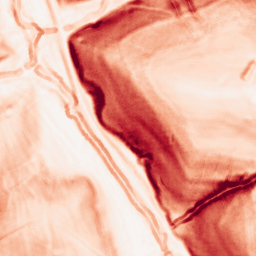
Category: morphological
Decomposition family: morphological_gradient
Decomposition parameters: size: 3
shape: disk
Upsampling method: sinc_hamming
Upsampling parameters: scale: 2
kernel_size: 4
Upsampling scale: 2